Question: i made a Docker-Image of JMeter because I want to run it remote (and from a cloud). If I run the Image I am getting the error: 'No X11 DISPLAY variable was set, but this program performed an operation which requires it.'
I've updated the ssh_config file and the sshd_config file (as mentioned in similiar questions) but it still don't work.

And my DISPLAY variable is set to 'localhost:10.0'. It's maybe useful to know that i am doing this on a VM on Ubuntu 19.04.
Thanks for your help.
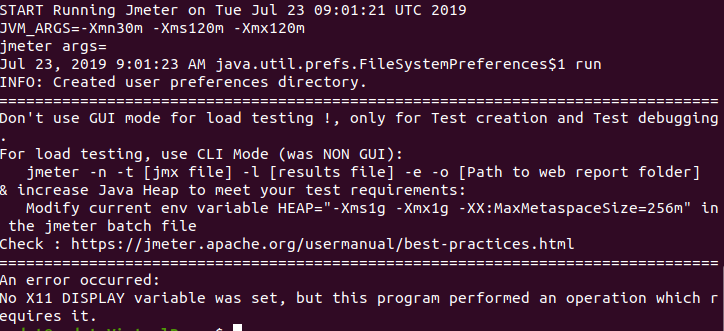
Answer: there is NO solution for Docker-Images. Because Docker does not support GUI and therefore i am getting this error. So if you are working with Docker and you are getting this error, just ignore it or update your image to only non-gui.
Cheers